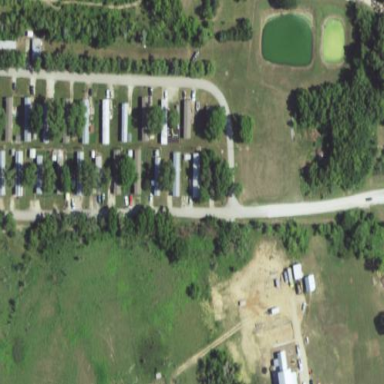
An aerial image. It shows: Residential area known as trailer park.